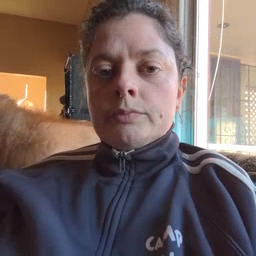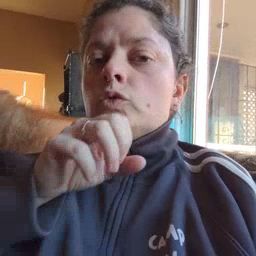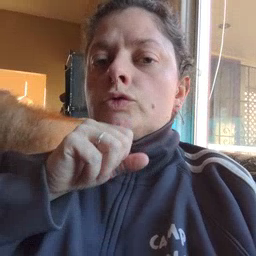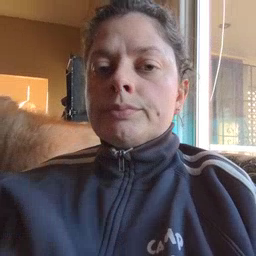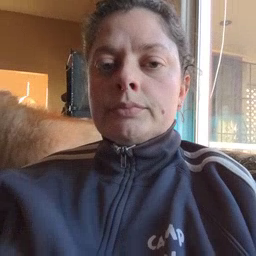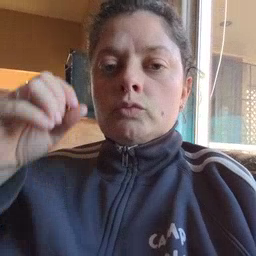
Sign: orange